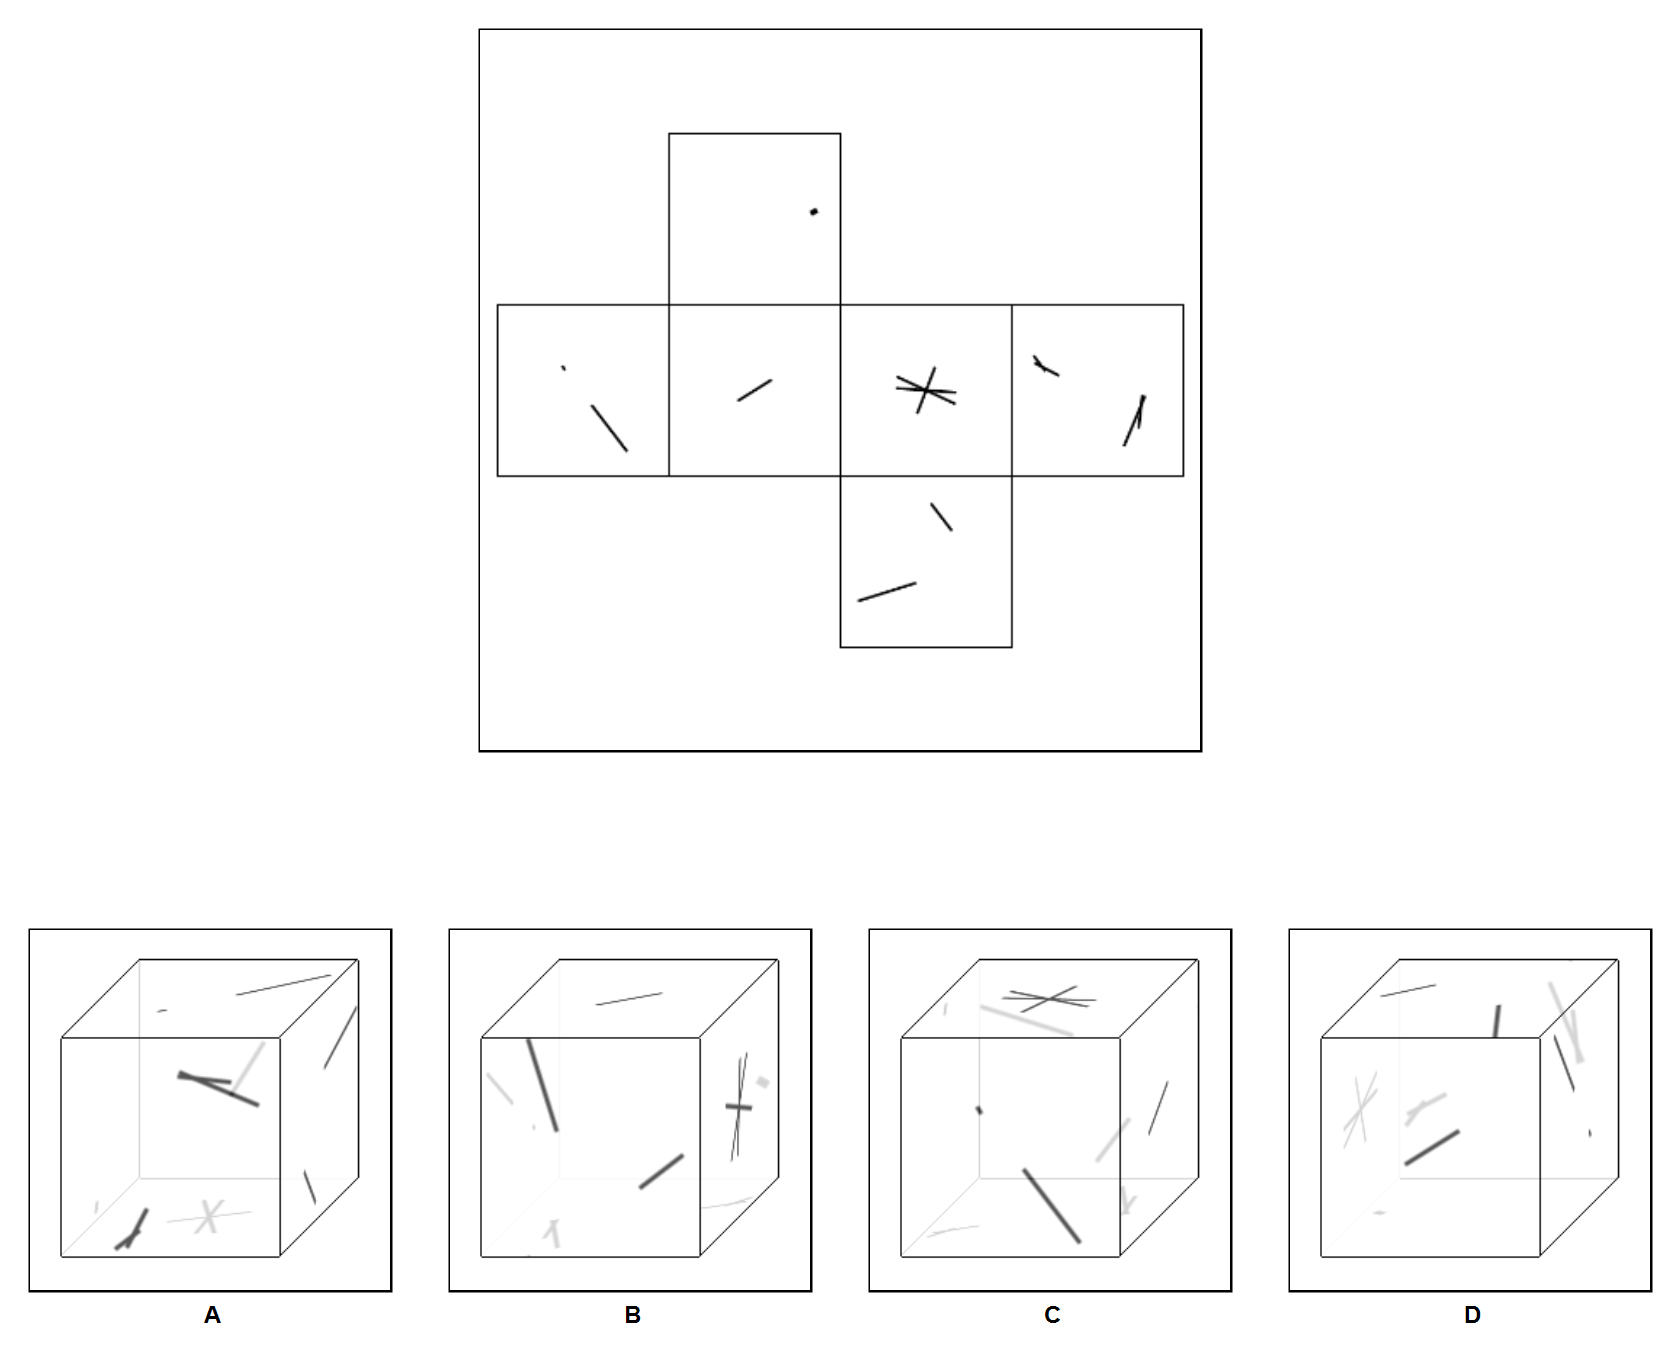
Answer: C